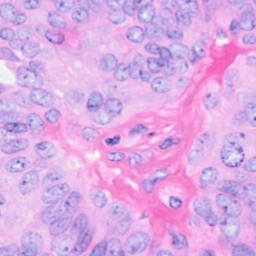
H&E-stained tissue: Breast